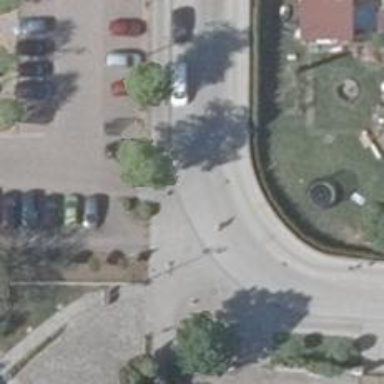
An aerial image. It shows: Residential road with sidewalks on both sides.